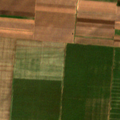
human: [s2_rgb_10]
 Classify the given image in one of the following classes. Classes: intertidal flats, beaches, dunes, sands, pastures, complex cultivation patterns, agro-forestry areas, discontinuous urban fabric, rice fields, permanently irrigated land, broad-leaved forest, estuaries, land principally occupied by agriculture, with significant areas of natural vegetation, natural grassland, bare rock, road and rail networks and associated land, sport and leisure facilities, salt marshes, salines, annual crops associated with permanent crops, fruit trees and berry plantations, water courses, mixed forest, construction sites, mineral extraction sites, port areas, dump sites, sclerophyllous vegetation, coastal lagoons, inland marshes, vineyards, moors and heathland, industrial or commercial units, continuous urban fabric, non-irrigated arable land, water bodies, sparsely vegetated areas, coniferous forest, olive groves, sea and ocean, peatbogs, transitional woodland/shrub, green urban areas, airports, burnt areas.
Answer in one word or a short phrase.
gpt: non-irrigated arable land